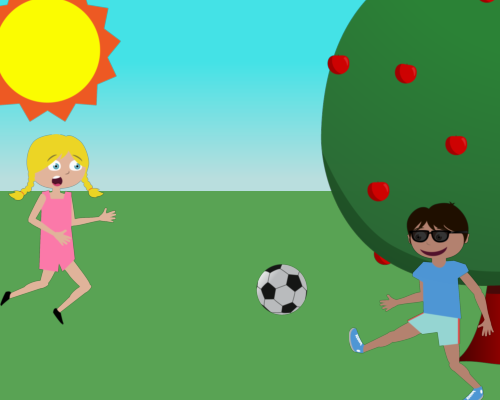
top left corner big sun orangeright medium apple tree left side girl big size running facing right on the right is a boy kicking facing left head on green part big size black glasses kicking ball